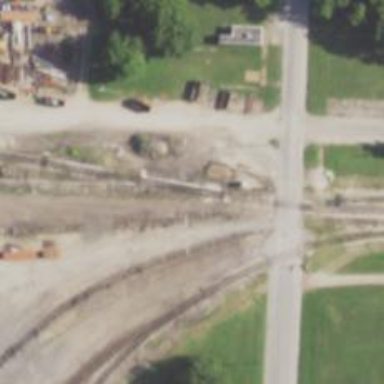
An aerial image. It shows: Railway track.